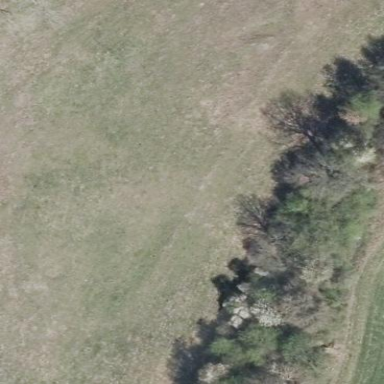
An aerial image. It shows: Beautiful meadow.